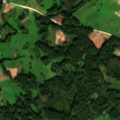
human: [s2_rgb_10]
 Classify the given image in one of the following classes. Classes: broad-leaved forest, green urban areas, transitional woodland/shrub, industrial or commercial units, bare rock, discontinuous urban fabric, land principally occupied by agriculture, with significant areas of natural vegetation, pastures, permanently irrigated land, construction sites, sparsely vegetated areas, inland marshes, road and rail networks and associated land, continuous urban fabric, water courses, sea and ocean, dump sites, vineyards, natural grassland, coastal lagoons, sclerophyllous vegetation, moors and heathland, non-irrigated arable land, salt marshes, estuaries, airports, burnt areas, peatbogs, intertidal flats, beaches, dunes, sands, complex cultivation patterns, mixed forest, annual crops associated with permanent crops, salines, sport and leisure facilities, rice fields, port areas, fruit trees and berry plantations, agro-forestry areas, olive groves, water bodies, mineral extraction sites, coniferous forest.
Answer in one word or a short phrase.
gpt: discontinuous urban fabric, non-irrigated arable land, complex cultivation patterns, land principally occupied by agriculture, with significant areas of natural vegetation, broad-leaved forest